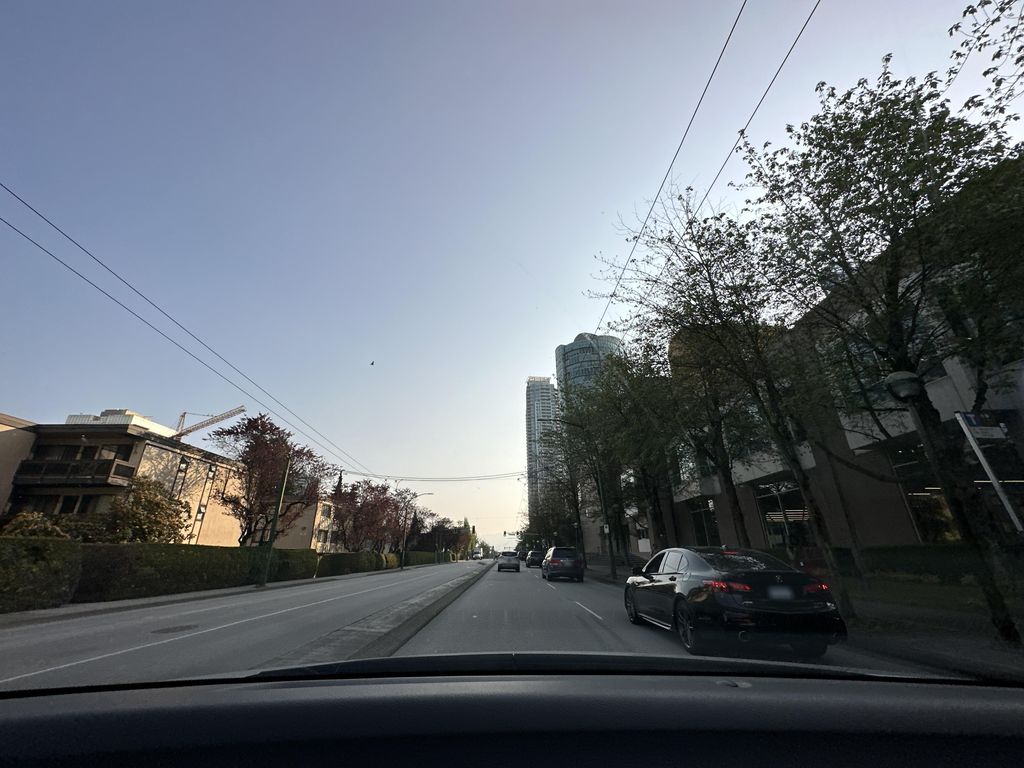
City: vancouver